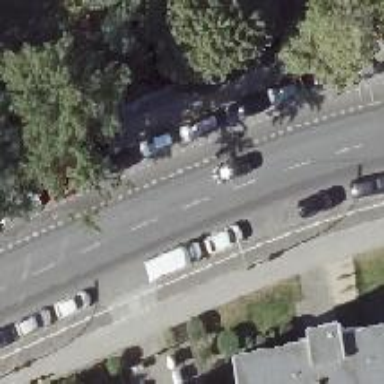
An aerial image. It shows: Tertiary road with asphalt surface. There are sidewalks on both sides and cycle track on the left.